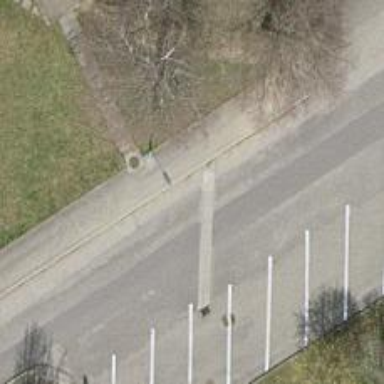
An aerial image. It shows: Set of steps on the road.